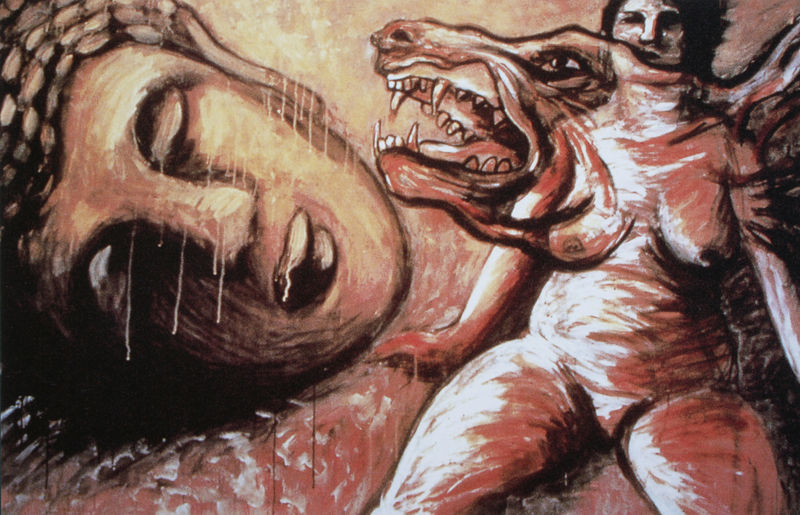
Titel: The Buddha's Asleep
Künstler: Margo Machida
Institution: (Privatsammlung)
Schlagwörter: akt, hand, kopf, körper, mann, nackt, wasser, gelb, ocker, sitzen, braun, brust, busen, frau, nase, skizze, weiss, zeichnung, hund, rot, tier, arm, arme, augen, gesicht, pastos, auge, ohren, beine, bein, brüste, ruhe, liegen, schlafend, wild, dick, duktus, bauch, brustwarze, liegend, schenkel, linie, kontur, traum, sex, budda, scharz, konturen, schritt, schoss, gebiss, zähne, maul, rotbraun, metamorphose, phantasie, verlaufen, tierkopf, tropfen, drache, zahn, emotion, raubtier, dinosaurier, lefzen, spiritualität, buddha, dripping, genitalien, backenzähne, moster, budha, arm arme, buddhakopf, drach, fleischlichkeit, homophob, homophobie, paranoid, reisszähne, seelenruhe, tyrannosaurus rex